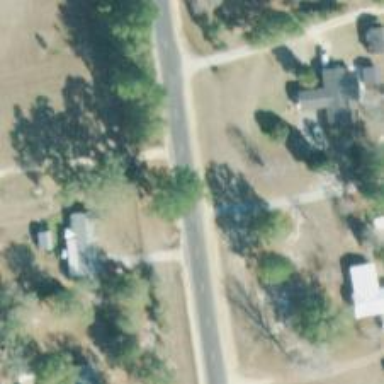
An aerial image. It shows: Secondary road.